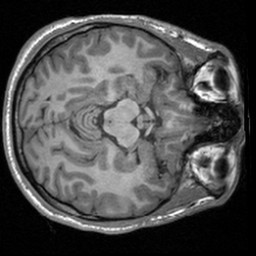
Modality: T1w
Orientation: axial
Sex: male
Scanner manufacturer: siemens
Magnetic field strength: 3 T
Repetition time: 1.9 s
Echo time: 0.00226 s